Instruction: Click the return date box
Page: home
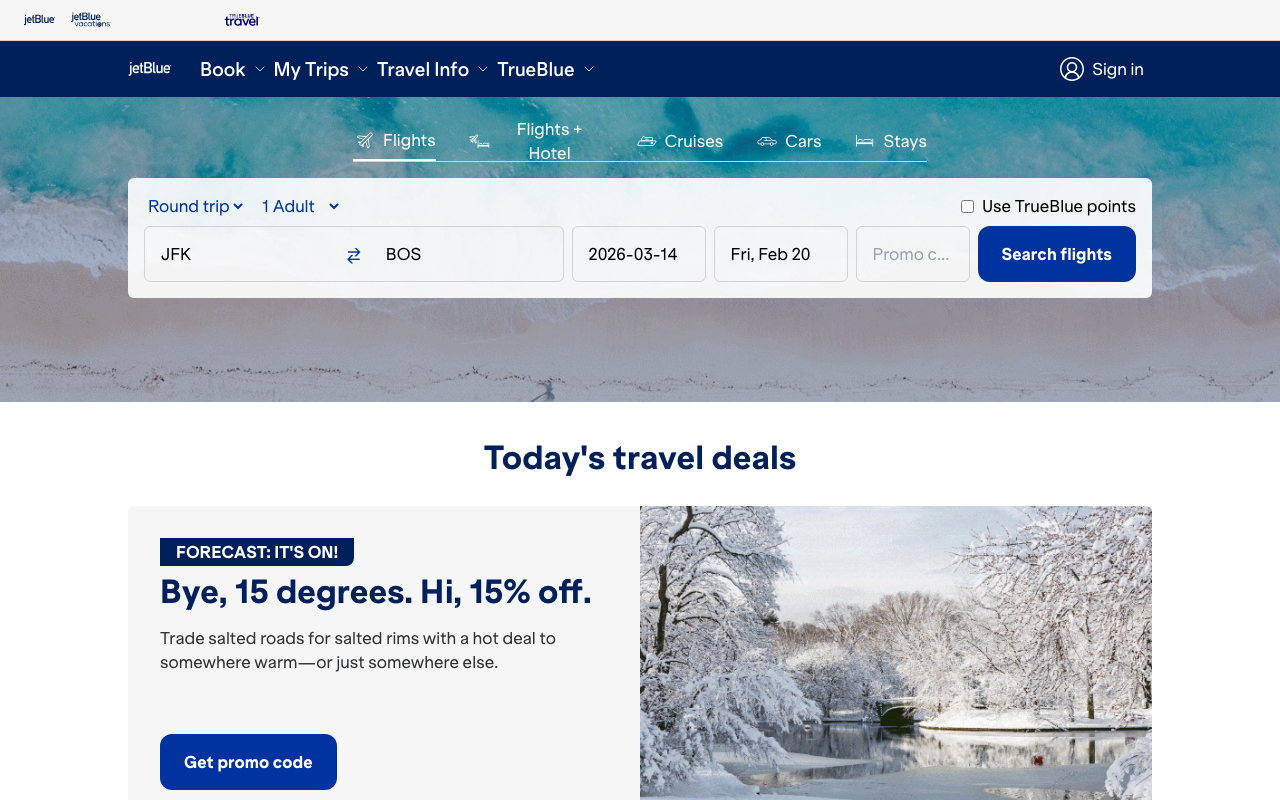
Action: click